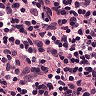
Metastatic tissue present: no